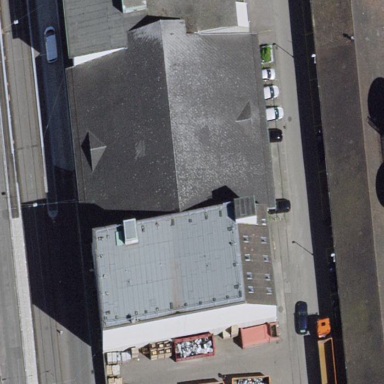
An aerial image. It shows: Office building.